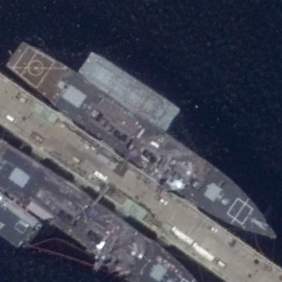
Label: destroyer